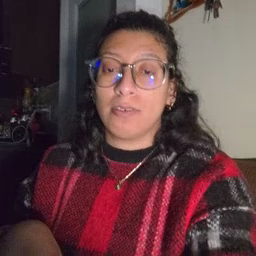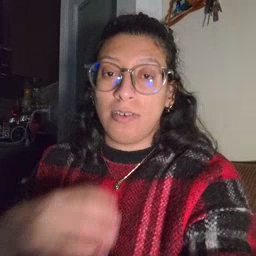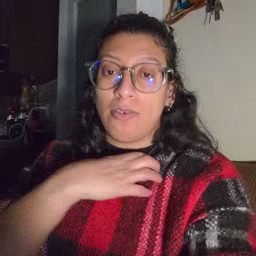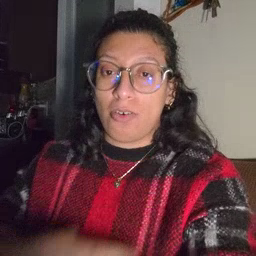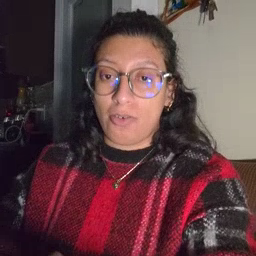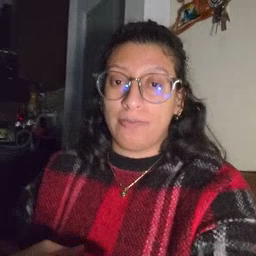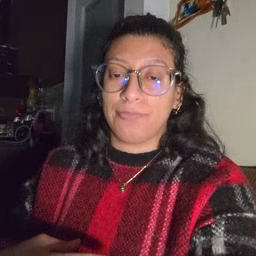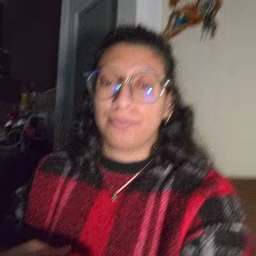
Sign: hungry